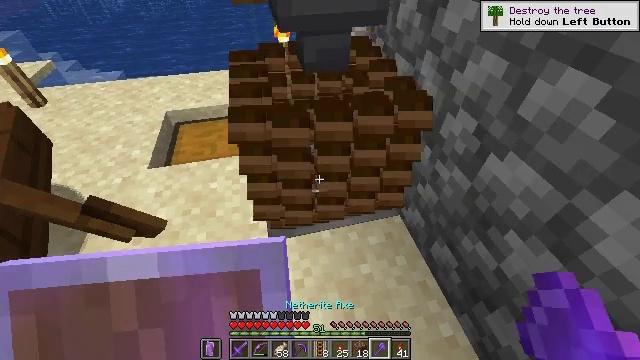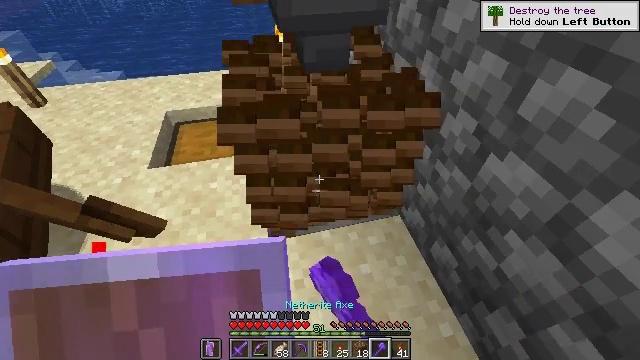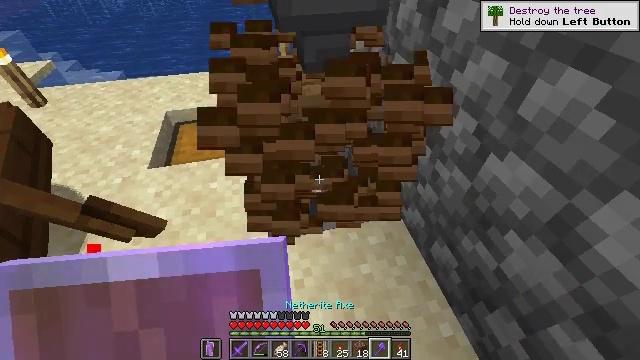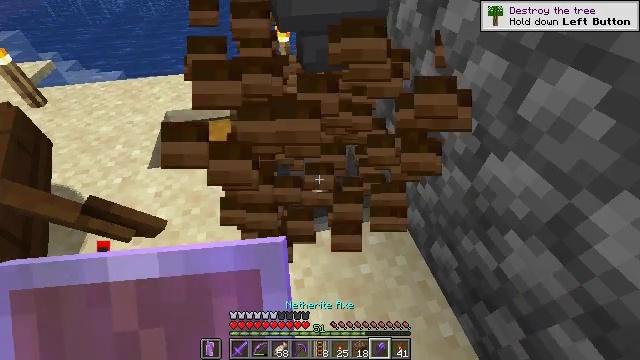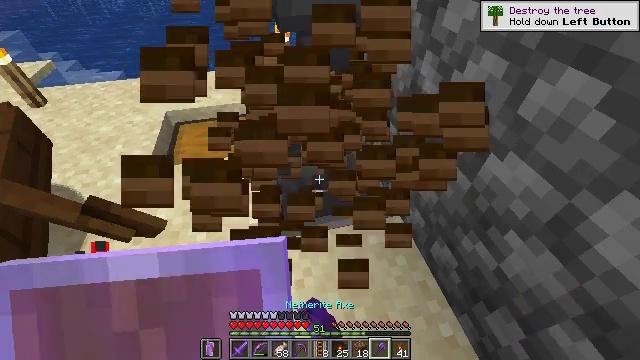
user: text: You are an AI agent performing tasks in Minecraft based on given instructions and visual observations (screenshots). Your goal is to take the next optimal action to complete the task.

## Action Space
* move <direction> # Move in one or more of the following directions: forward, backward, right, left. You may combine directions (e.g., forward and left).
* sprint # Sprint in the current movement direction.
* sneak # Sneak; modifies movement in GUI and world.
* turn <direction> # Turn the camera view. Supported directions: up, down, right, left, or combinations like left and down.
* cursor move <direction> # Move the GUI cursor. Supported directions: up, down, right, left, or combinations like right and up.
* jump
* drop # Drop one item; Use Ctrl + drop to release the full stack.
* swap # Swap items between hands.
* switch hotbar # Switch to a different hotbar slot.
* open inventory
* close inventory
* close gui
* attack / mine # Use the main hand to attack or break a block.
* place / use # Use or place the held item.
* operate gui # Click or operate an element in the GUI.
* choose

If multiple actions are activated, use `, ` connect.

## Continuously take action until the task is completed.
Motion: motion action
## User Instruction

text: Attack the composter to add it to your inventory.
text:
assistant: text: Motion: attack / mine
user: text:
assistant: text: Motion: attack / mine
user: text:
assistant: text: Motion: attack / mine
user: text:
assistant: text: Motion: attack / mine
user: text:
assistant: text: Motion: attack / mine